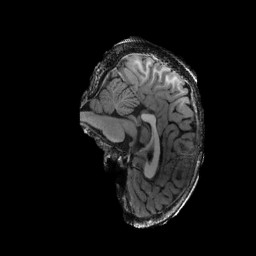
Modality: T1w
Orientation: sagittal
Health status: ill
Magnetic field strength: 3 T